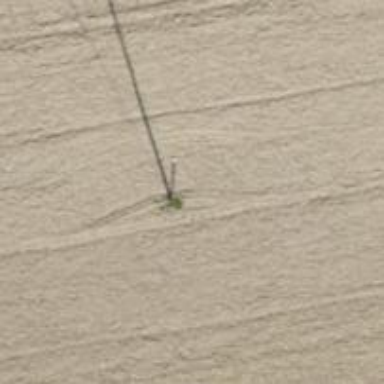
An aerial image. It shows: Concrete power pole.